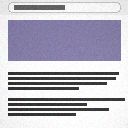
Screen state: on